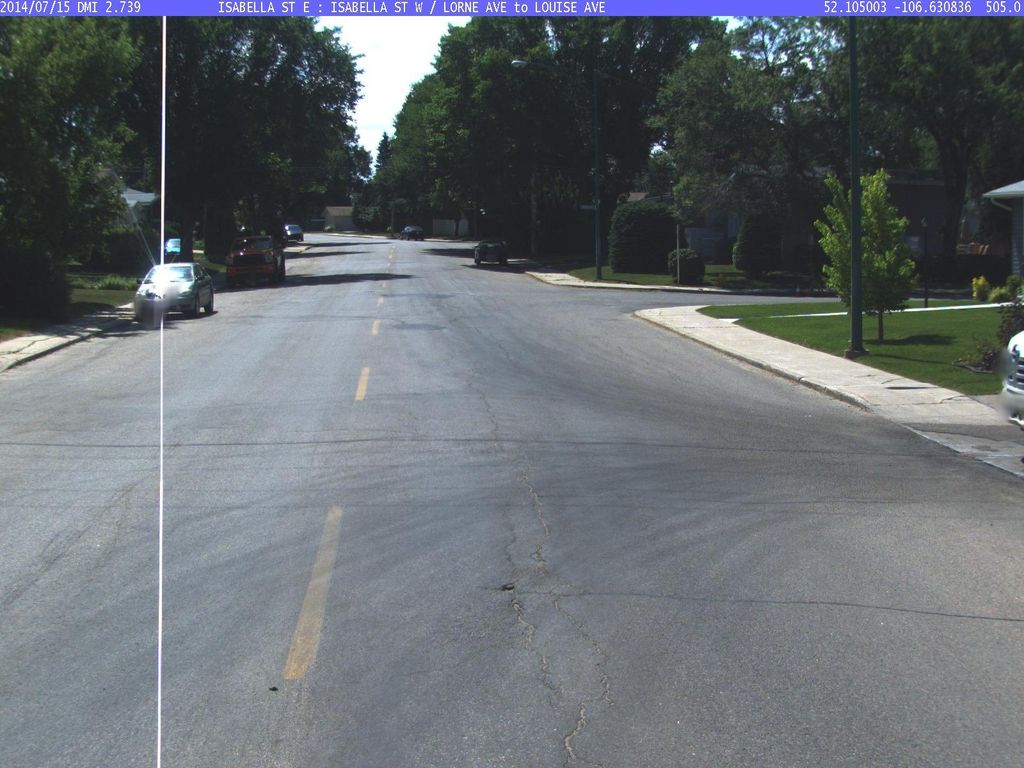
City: saskatoon